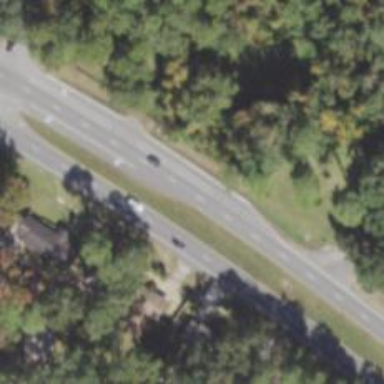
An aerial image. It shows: Asphalt trunk highway.